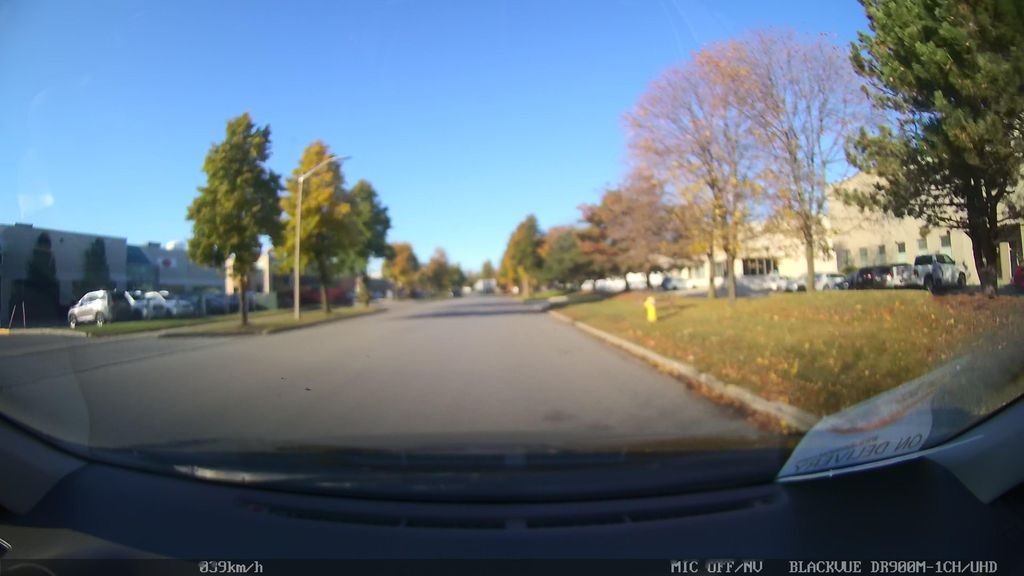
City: toronto